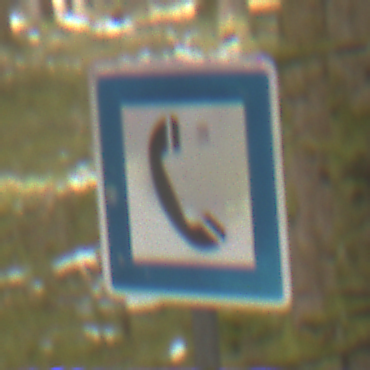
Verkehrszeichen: Fernsprecher
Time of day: MorningAfternoon
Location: Outdoor (Nature)
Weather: Overcast
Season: Winter
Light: Natural